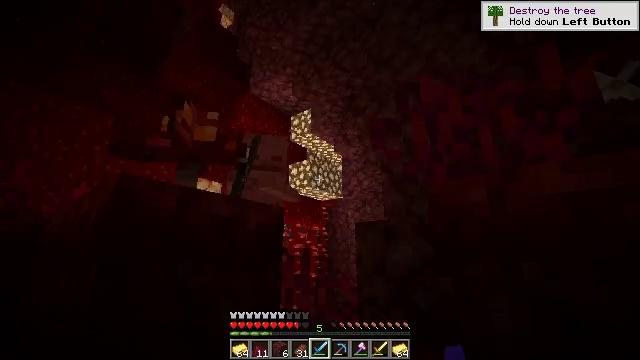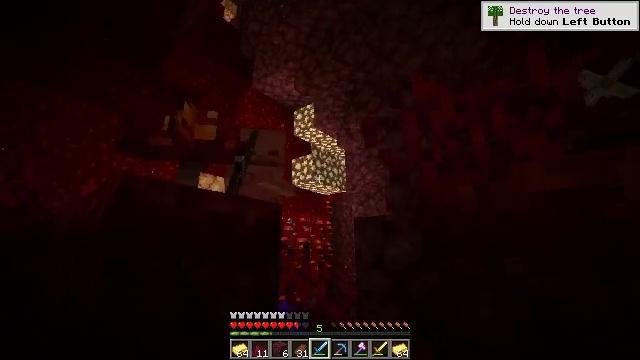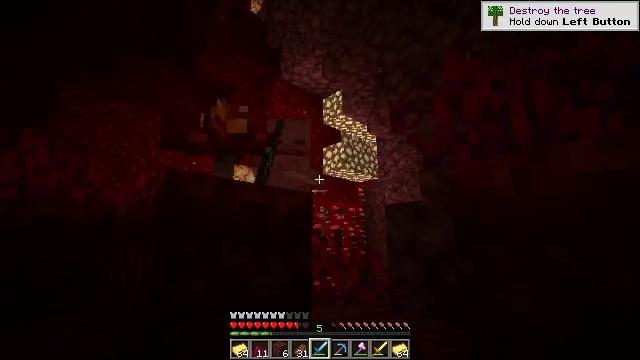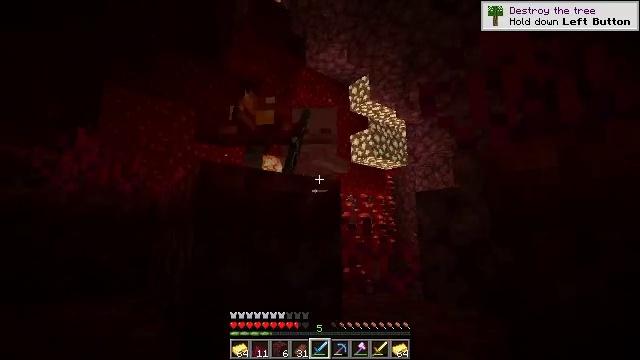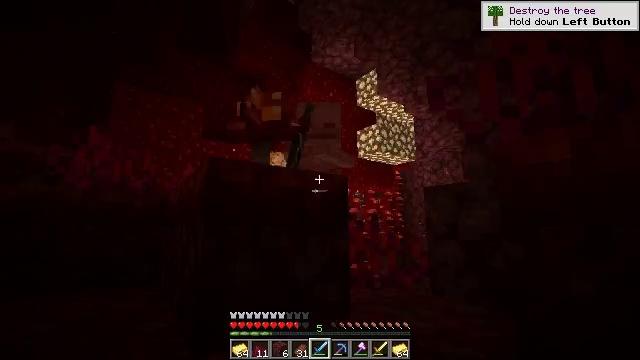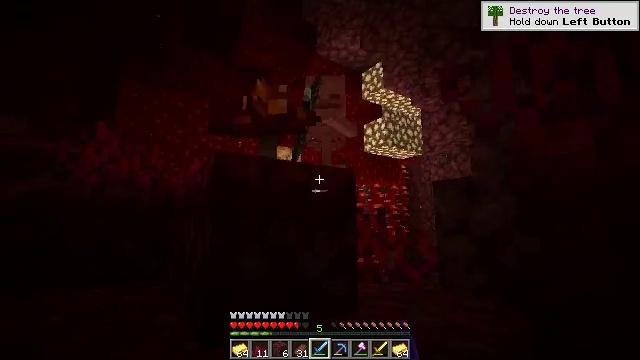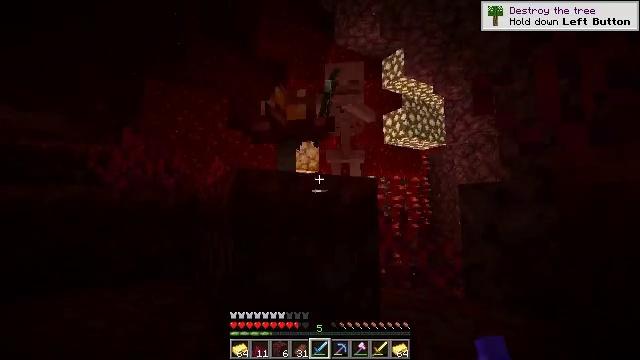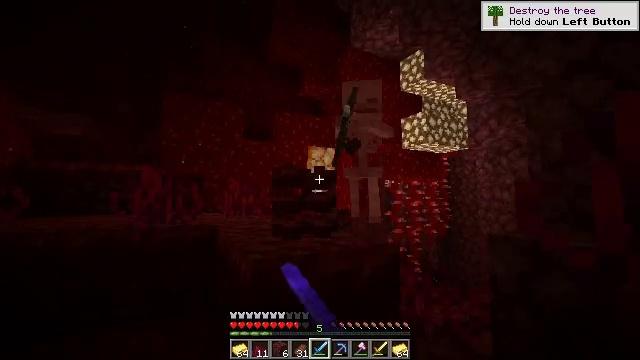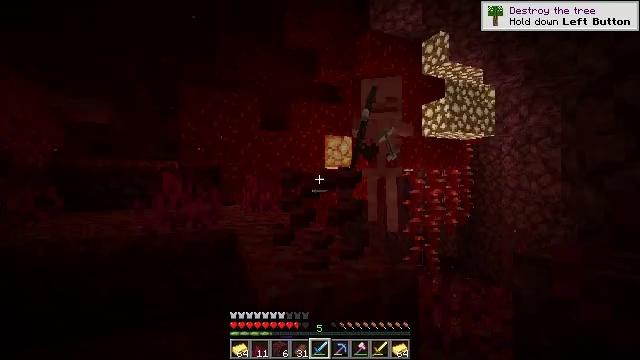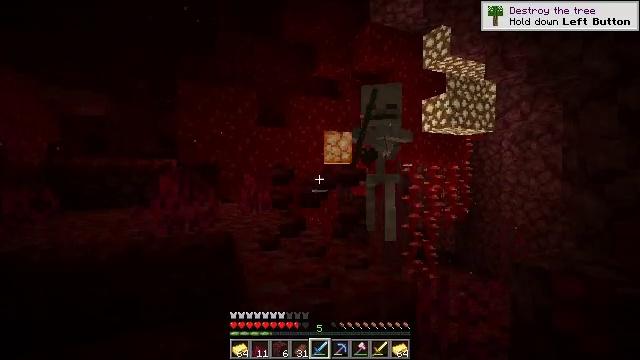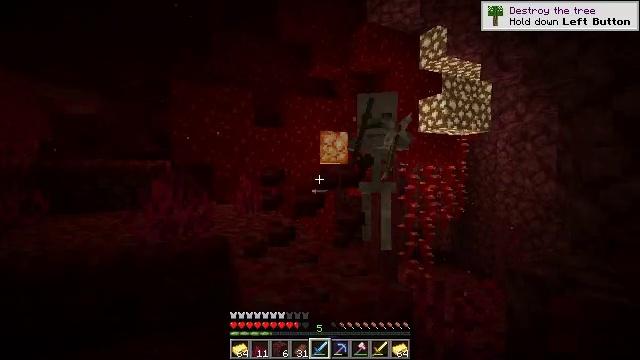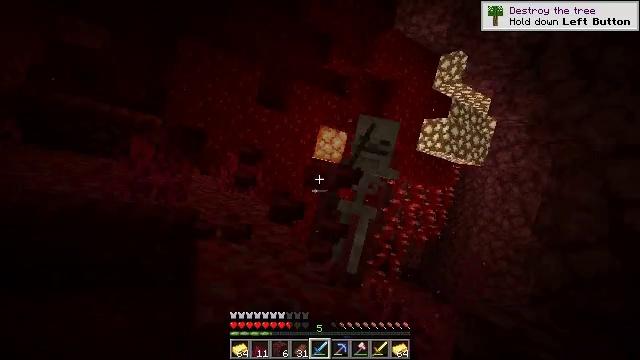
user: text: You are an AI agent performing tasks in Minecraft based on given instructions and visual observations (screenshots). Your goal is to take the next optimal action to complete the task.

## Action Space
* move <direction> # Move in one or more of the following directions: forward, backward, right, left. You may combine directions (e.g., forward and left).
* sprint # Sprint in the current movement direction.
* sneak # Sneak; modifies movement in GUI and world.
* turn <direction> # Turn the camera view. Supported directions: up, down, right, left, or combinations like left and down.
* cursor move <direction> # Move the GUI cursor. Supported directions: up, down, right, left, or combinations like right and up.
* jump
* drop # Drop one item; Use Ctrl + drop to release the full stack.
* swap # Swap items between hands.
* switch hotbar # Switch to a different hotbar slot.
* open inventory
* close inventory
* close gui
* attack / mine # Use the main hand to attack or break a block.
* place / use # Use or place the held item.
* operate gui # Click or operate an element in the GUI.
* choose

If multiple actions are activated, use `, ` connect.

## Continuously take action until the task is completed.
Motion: motion action
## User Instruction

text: Remove crimson fungus from its spot.
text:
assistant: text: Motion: move forward and move right, turn left and down, attack / mine
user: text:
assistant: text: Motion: move forward and move right, turn left and down, attack / mine
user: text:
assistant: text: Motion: move forward and move right, turn left and down
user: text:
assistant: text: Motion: move forward and move right, turn left
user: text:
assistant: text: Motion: move forward and move right, turn left and down
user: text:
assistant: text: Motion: move forward and move right, turn left and down, attack / mine, jump
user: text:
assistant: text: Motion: move forward and move right, turn left and down, attack / mine, jump
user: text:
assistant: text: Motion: move forward and move right, turn left and down, attack / mine, jump
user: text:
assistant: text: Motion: move forward and move right, turn down, jump
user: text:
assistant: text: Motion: move forward and move right, jump
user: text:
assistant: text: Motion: move forward and move right, turn right and down, jump
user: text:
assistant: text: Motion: jump